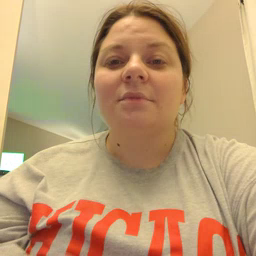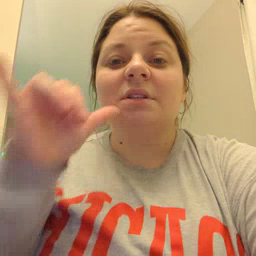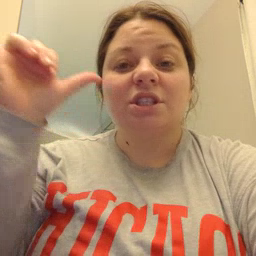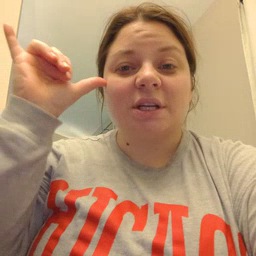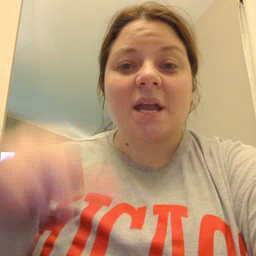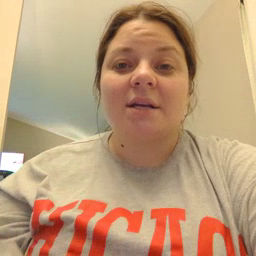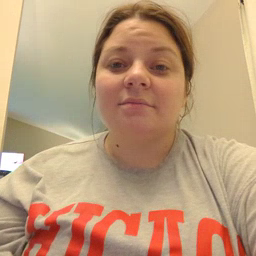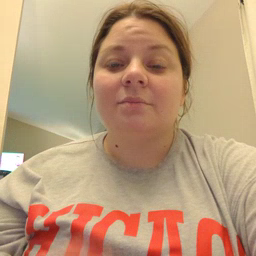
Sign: yesterday